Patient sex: M
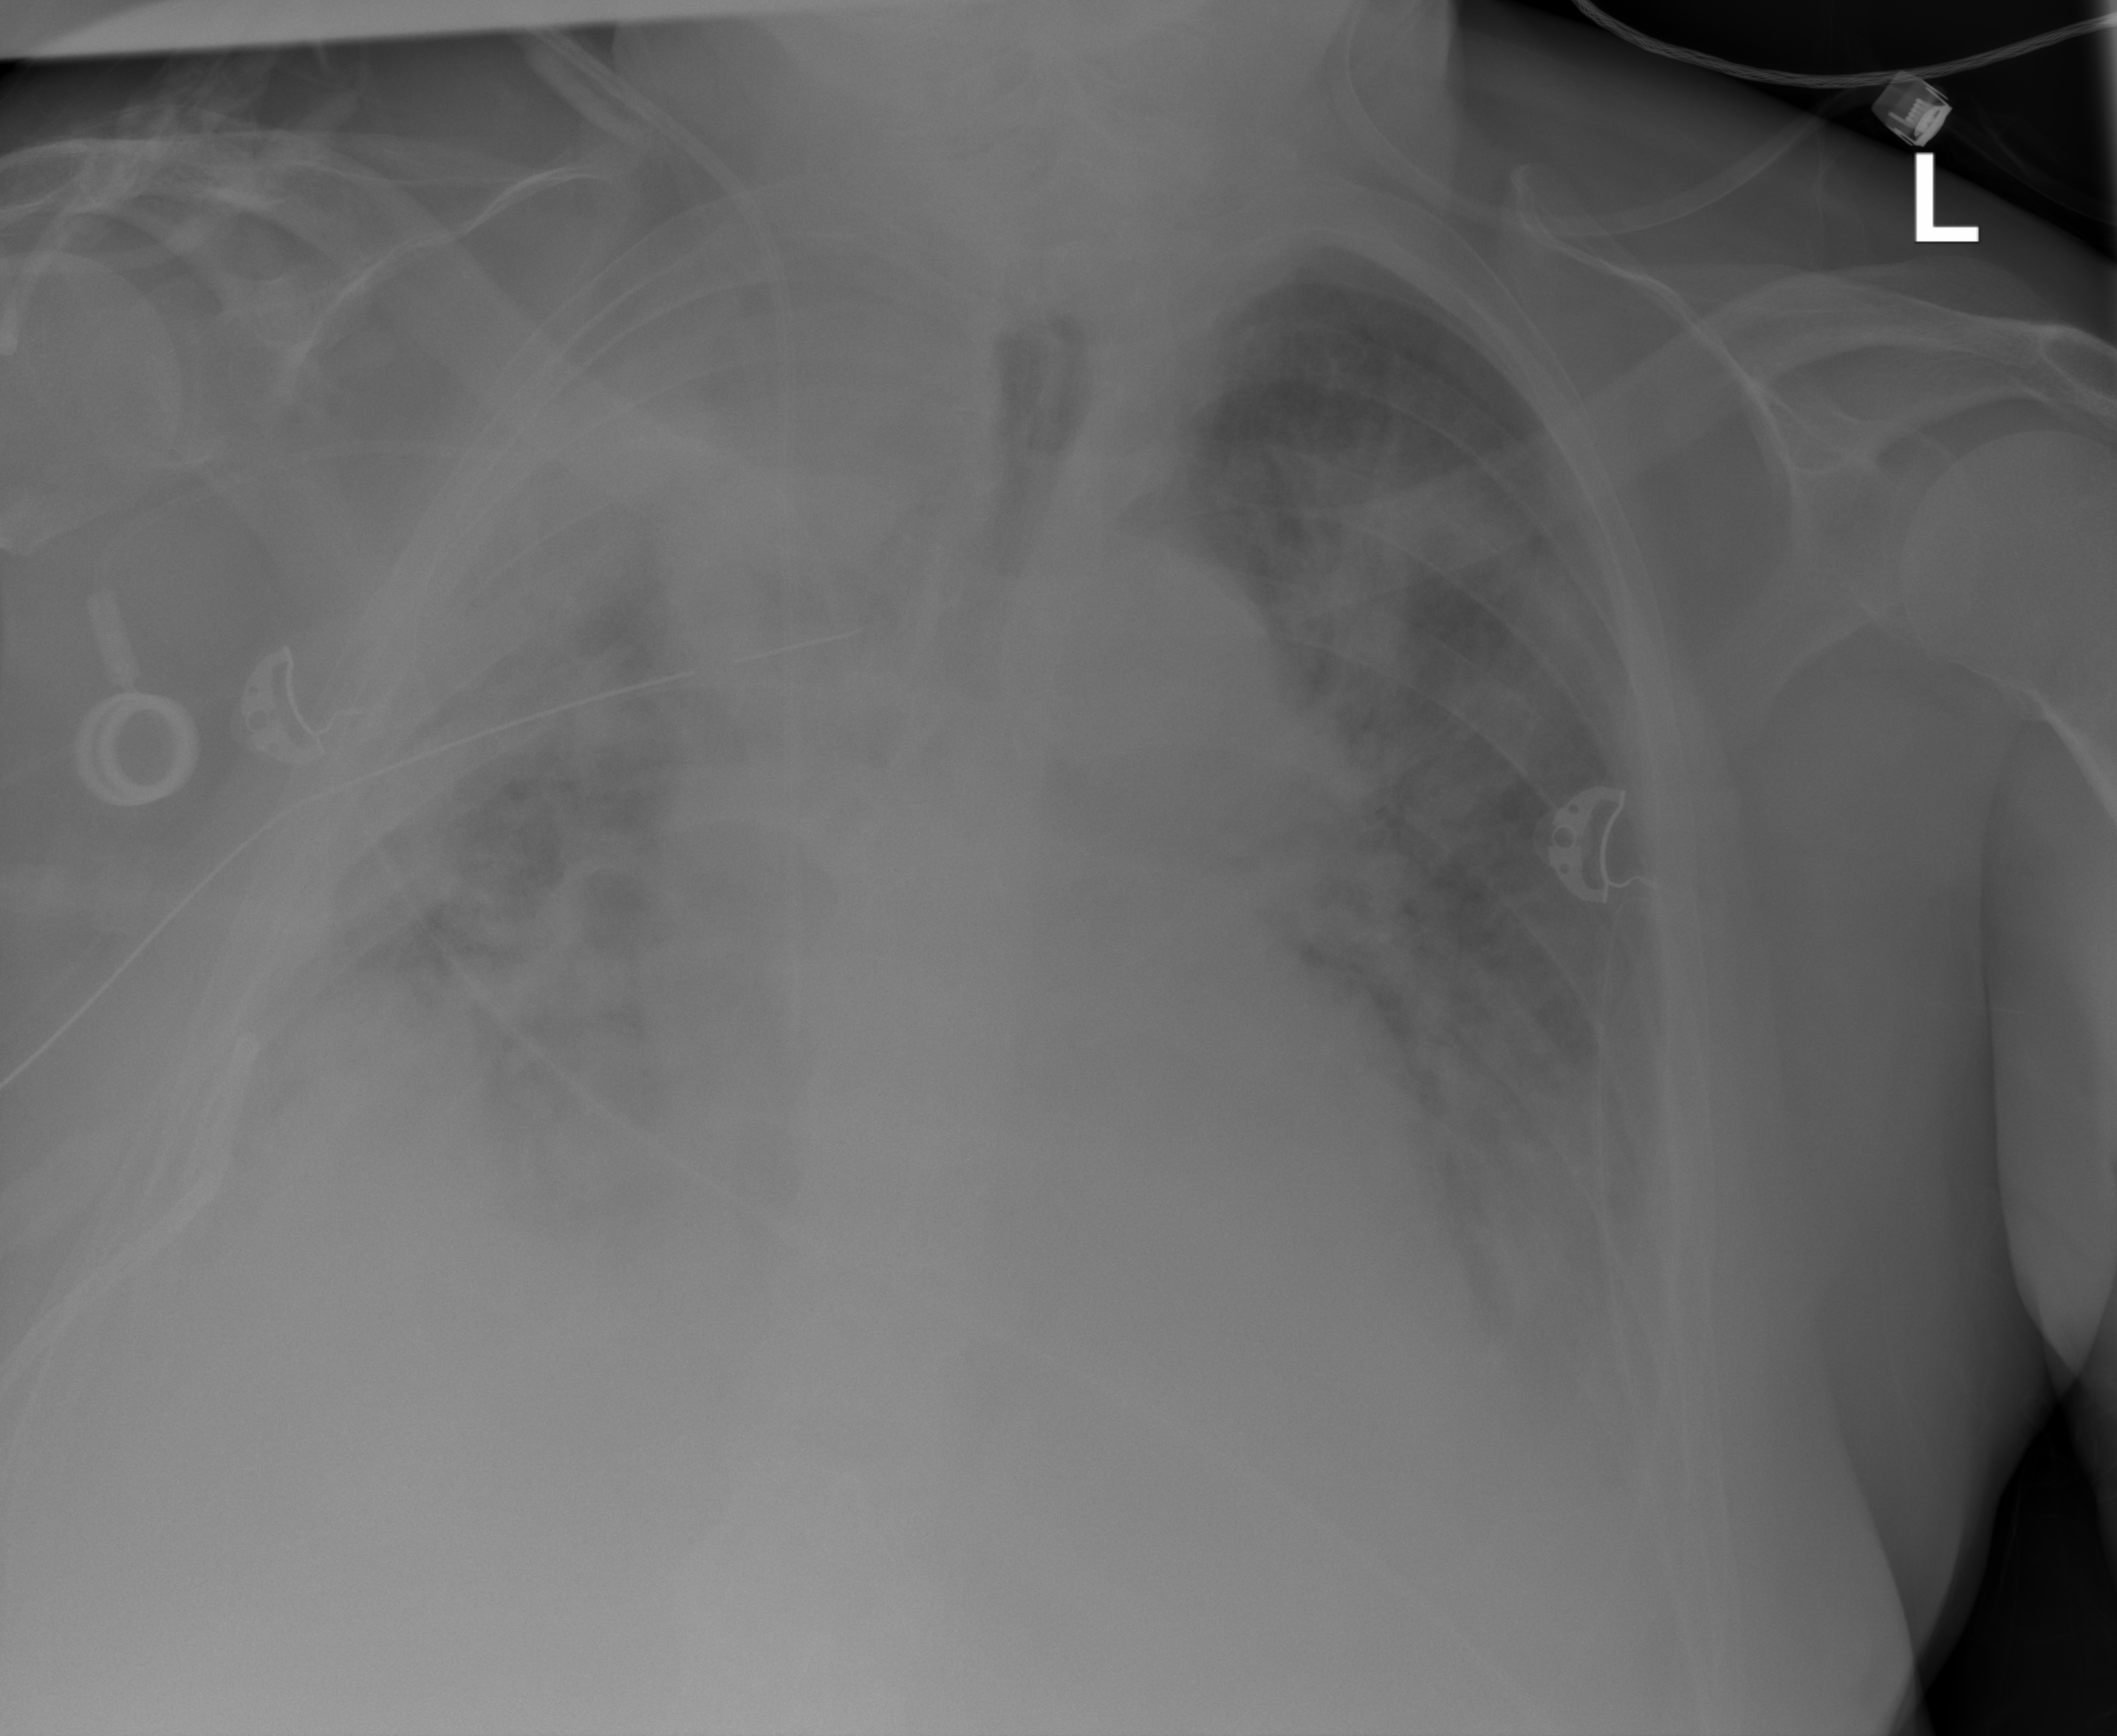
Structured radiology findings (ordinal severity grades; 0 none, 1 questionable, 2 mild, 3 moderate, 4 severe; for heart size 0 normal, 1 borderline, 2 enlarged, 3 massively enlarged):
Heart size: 2
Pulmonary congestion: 2
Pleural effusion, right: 3
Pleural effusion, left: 2
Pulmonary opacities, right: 3
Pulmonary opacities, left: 3
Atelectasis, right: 3
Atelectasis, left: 2